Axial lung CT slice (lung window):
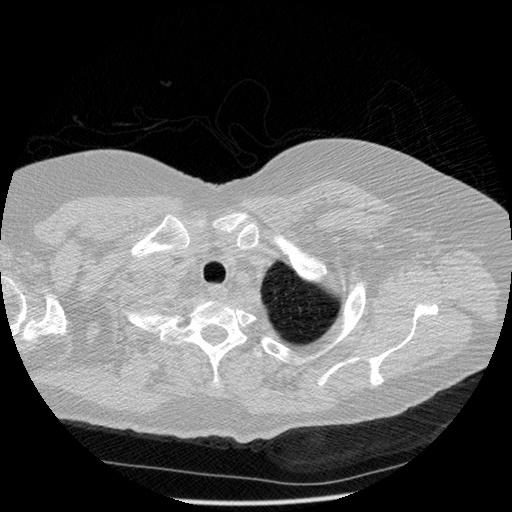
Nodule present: no